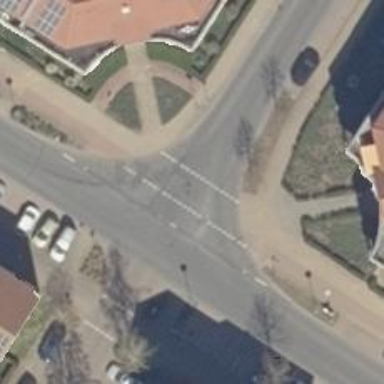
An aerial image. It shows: Unmarked road crossing.